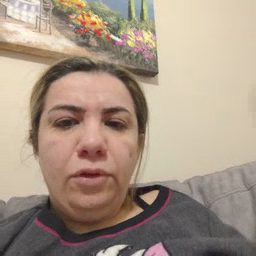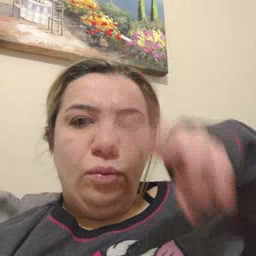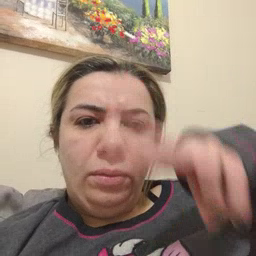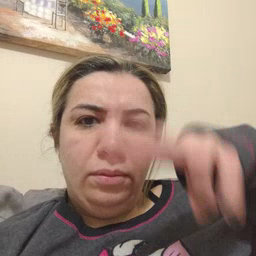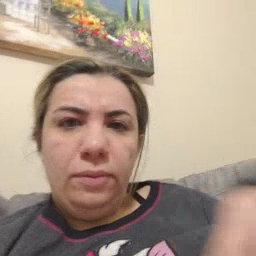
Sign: read